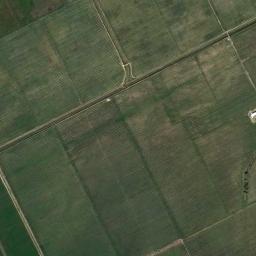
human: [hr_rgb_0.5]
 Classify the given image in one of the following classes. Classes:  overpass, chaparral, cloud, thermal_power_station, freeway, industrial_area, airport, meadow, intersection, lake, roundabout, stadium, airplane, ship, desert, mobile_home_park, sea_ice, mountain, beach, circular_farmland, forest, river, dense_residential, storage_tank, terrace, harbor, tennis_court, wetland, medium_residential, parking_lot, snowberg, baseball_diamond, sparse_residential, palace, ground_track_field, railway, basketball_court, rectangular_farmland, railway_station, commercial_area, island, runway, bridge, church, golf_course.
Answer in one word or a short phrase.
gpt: rectangular_farmland